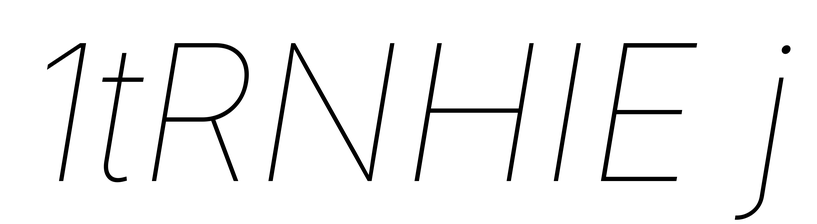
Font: Inter-Italic_Thin_Italic